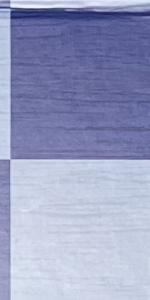
Label: Empty